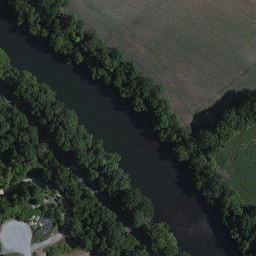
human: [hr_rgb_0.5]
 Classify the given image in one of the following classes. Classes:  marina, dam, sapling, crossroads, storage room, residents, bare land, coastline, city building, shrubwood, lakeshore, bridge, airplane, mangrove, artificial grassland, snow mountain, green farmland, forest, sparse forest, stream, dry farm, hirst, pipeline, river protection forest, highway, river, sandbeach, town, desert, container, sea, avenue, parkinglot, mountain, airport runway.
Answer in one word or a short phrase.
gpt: river